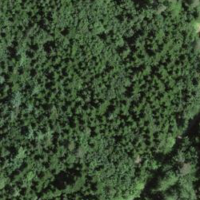
EUNIS habitat code: 41
Species observed at this site:
Veronica chamaedrys